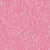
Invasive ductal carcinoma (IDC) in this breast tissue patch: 0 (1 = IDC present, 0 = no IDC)